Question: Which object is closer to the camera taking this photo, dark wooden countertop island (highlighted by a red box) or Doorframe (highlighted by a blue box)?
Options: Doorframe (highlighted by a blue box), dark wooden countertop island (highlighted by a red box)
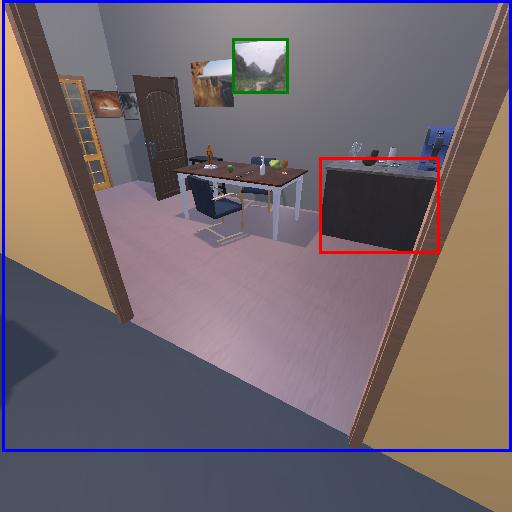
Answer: Doorframe (highlighted by a blue box)